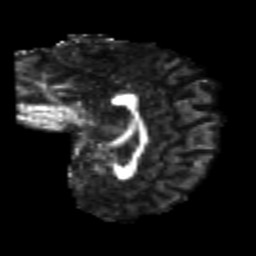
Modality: FA
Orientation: sagittal
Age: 21
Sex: female
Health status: healthy
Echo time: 0.074 s